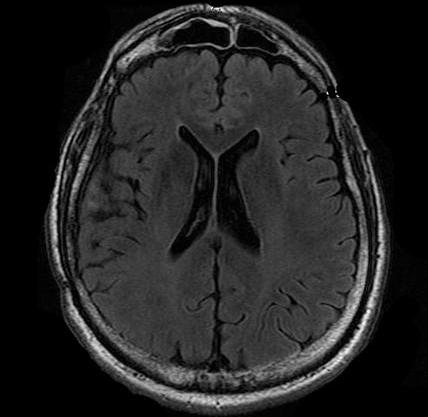
Label: notumor